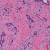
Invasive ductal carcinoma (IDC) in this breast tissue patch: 0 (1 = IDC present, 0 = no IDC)